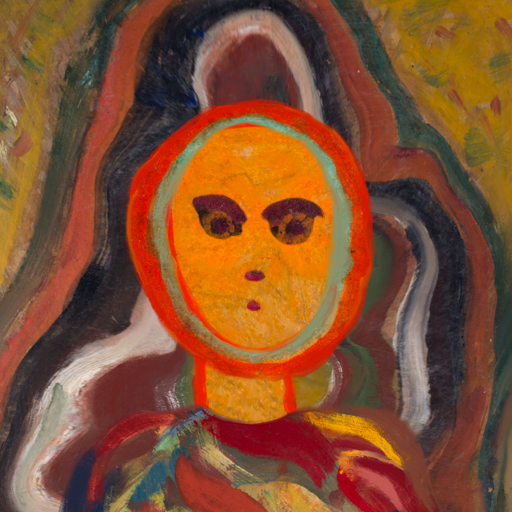
Background: AfterRaid, Head And Neck Front: Sisters, Face Front: Doll, Bust: Mother_And_Son_Son, Hair Front: Sisters, Head Accessory: Blank, Second Necklace: Blank, Necklace: Blank, Baby: Blank